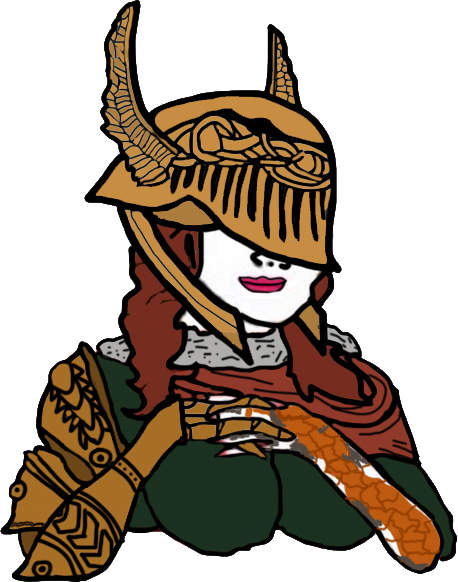
Label: 5_Abusive_Wife